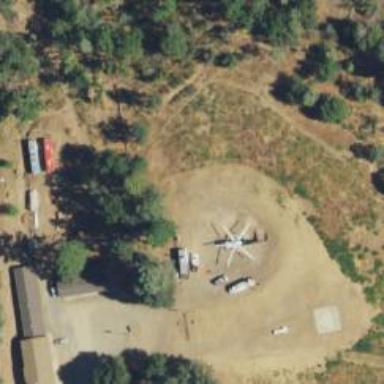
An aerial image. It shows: Image showing helipad at airport.